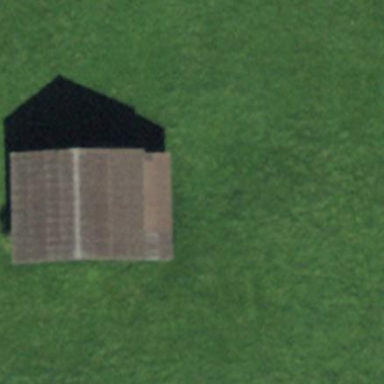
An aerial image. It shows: Rural barn.